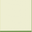
Piece: xx